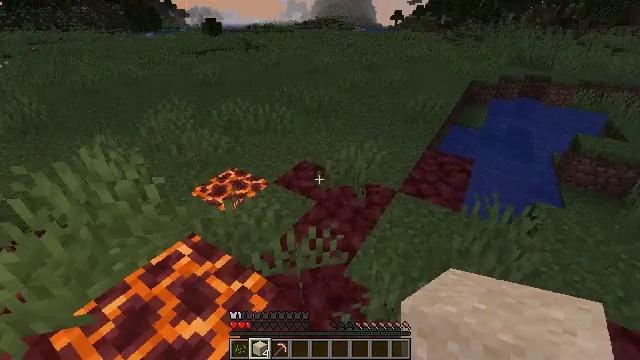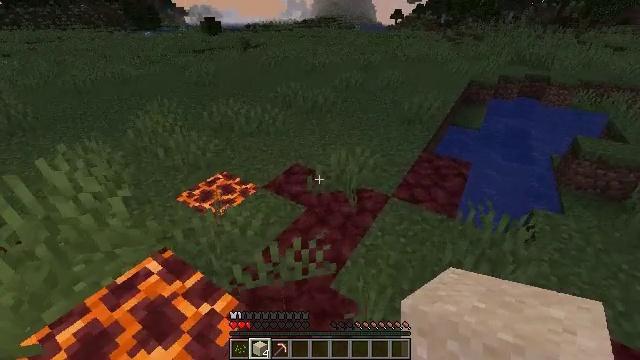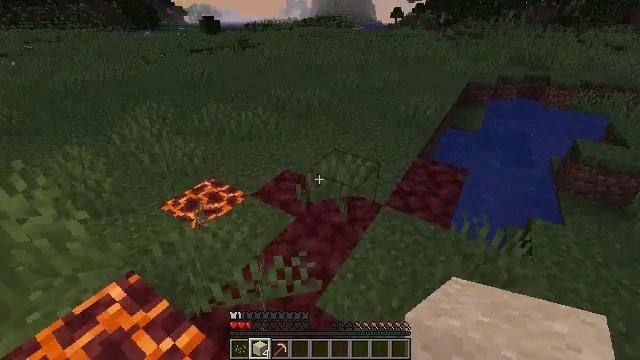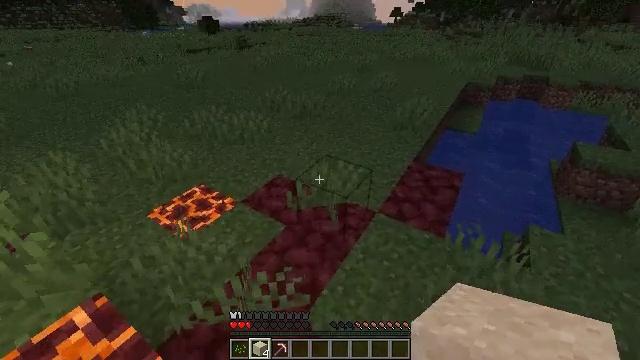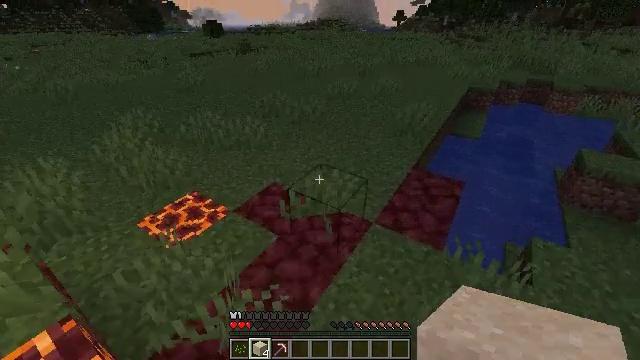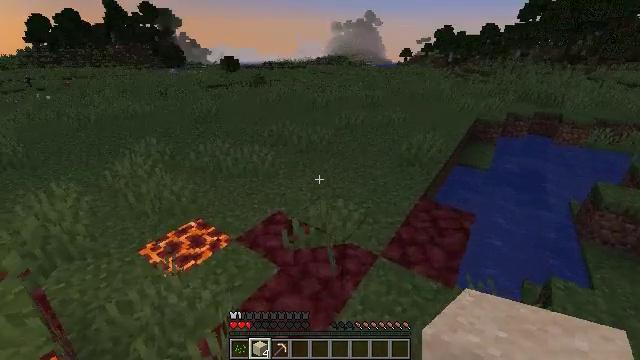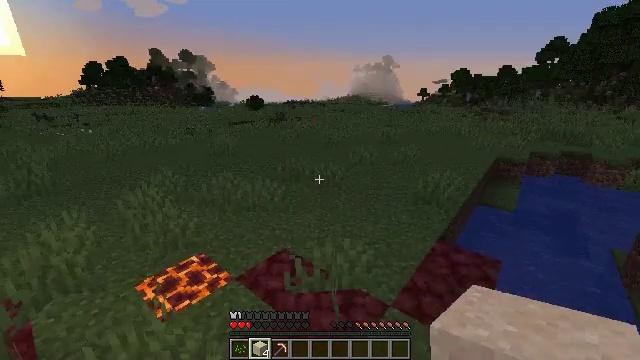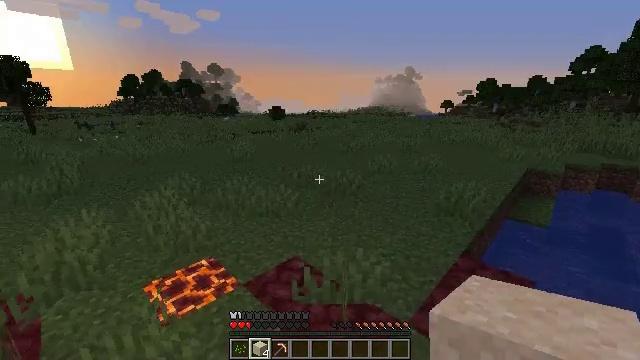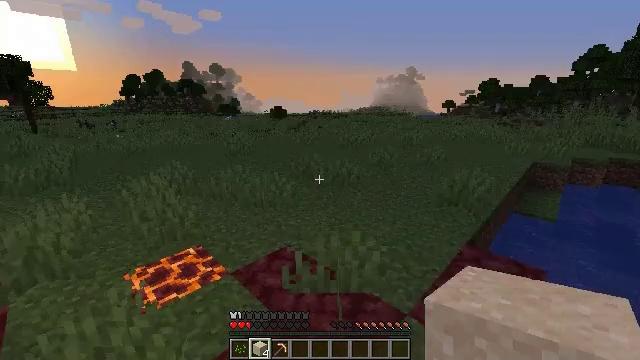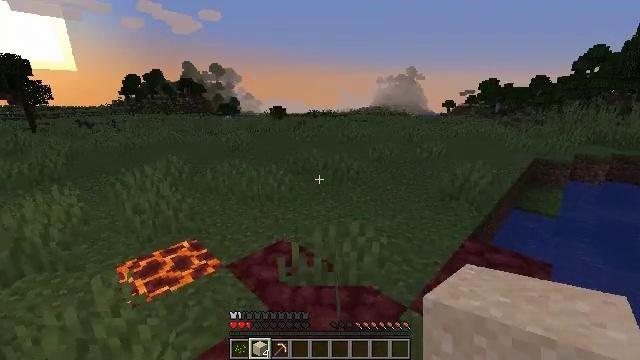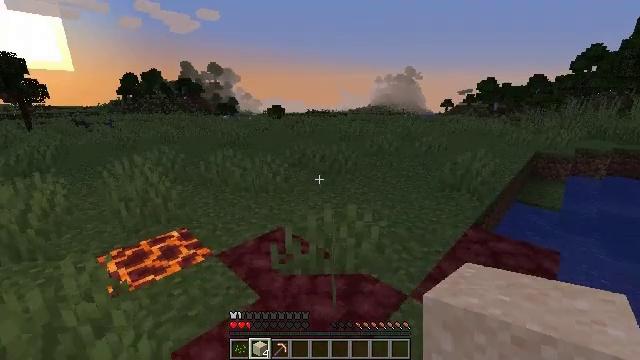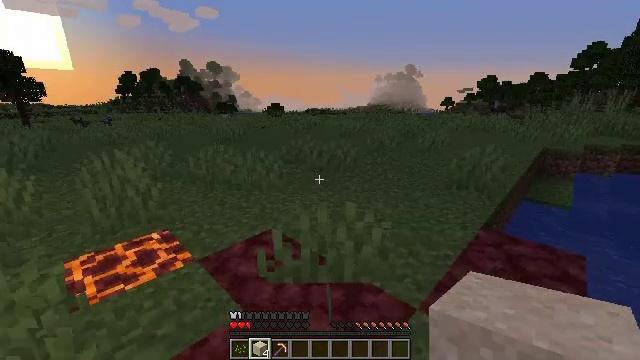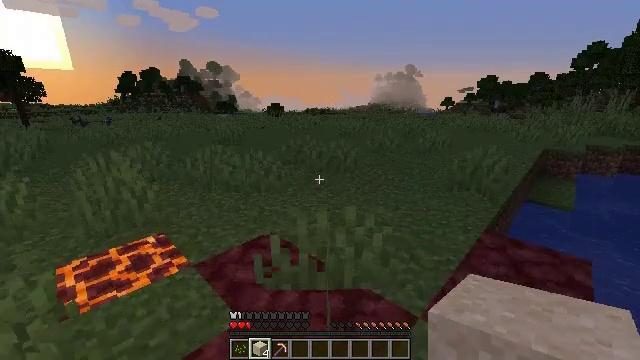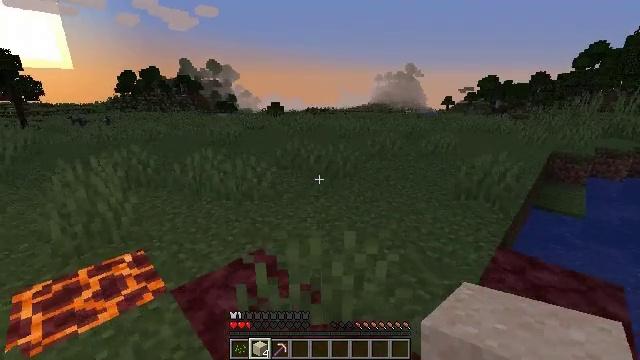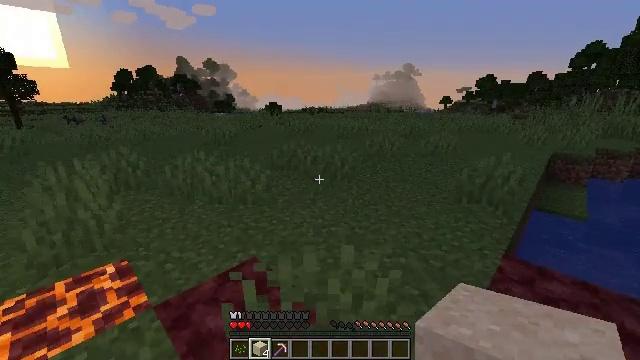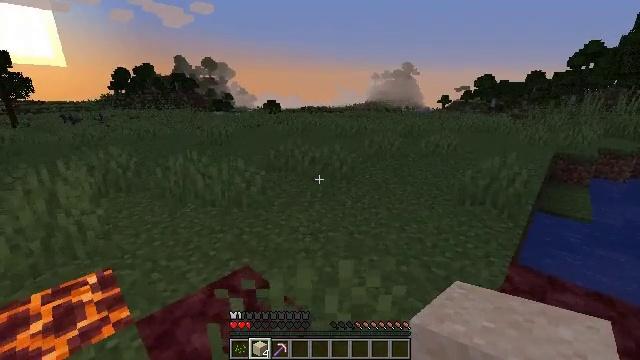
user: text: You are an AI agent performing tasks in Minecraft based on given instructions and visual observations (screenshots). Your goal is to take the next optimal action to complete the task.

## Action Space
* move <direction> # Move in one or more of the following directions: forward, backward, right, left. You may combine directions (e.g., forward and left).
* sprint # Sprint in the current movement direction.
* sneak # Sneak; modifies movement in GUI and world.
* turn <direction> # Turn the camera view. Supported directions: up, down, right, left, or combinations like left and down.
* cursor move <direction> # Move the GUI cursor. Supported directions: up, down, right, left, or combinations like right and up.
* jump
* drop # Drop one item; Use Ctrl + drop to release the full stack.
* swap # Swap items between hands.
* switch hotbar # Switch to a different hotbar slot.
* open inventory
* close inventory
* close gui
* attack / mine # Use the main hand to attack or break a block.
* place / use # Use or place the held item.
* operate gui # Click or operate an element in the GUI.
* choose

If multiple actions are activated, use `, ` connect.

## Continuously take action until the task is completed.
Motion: motion action
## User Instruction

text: Collect tall grass by breaking it.
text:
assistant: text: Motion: move forward and move right
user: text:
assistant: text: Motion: move forward and move right
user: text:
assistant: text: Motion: move forward and move right
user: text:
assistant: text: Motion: move forward and move right
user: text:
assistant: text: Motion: move forward and move right, turn left and up
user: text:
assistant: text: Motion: move forward, turn left and up
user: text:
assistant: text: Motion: move forward, turn left and up
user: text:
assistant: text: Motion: move forward
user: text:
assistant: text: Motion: move forward
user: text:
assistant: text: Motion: move forward
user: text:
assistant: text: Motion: move forward
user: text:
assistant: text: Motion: move forward
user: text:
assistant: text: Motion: move forward
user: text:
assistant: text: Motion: move forward
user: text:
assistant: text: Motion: move forward
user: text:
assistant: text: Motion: move forward
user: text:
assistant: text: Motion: move forward, turn left
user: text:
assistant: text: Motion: move forward
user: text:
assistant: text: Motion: move forward
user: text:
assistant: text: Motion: move forward
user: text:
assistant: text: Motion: move forward
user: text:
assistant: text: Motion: move forward
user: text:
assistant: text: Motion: move forward
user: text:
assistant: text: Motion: move forward
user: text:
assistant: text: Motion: move forward
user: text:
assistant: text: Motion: move forward
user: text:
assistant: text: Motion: move forward
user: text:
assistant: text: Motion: move forward
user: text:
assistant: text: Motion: move forward
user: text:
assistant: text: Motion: move forward